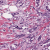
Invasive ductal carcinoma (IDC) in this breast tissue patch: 1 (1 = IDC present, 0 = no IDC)